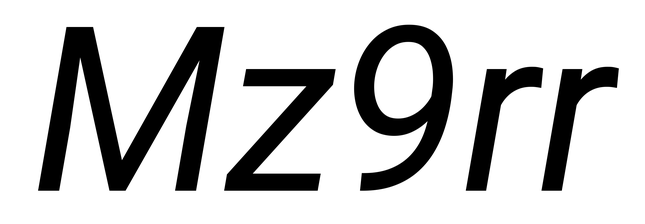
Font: Roboto-Italic_Italic